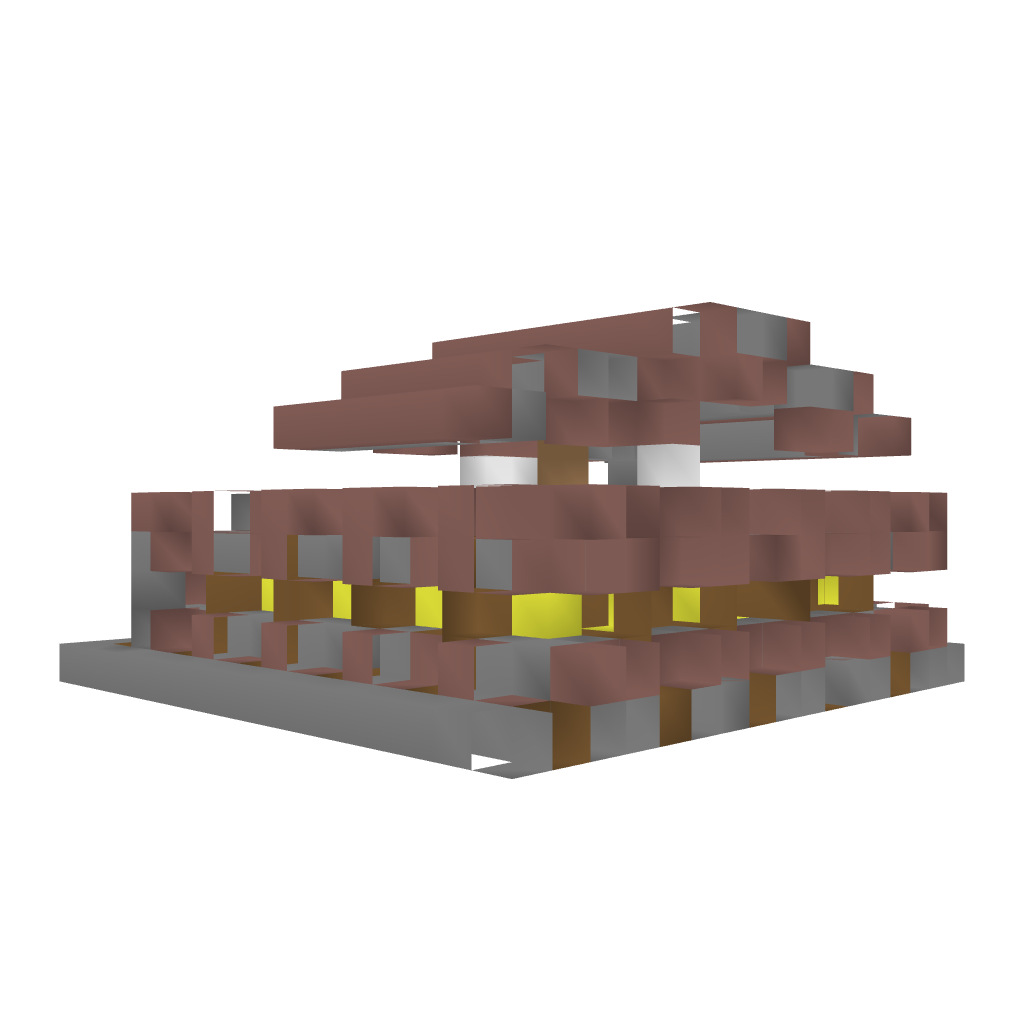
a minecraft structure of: DarkHouse #1 bad low quality